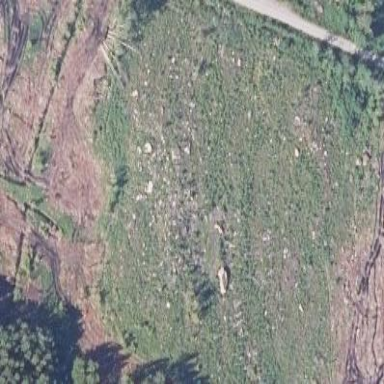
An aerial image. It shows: Clearcut logging area with scrub vegetation.